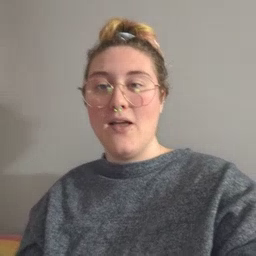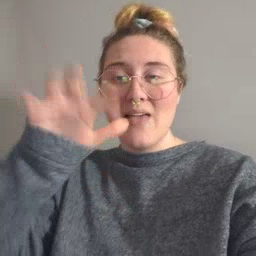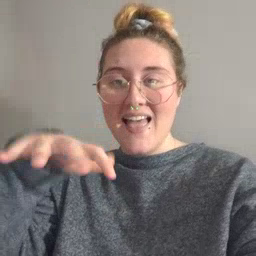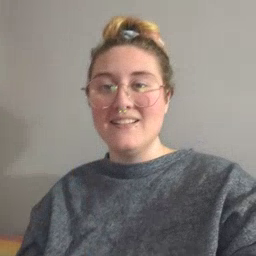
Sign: rain